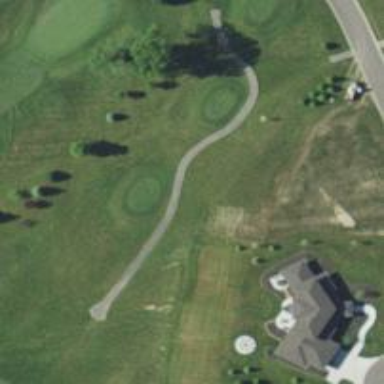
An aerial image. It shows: Service road designated as golf cart path.